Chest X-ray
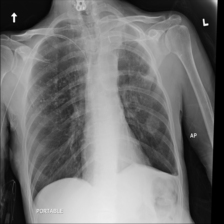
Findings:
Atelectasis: negative
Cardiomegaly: negative
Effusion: negative
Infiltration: negative
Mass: negative
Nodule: positive
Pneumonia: negative
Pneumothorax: negative
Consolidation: positive
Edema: negative
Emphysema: negative
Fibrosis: negative
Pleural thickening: negative
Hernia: negative